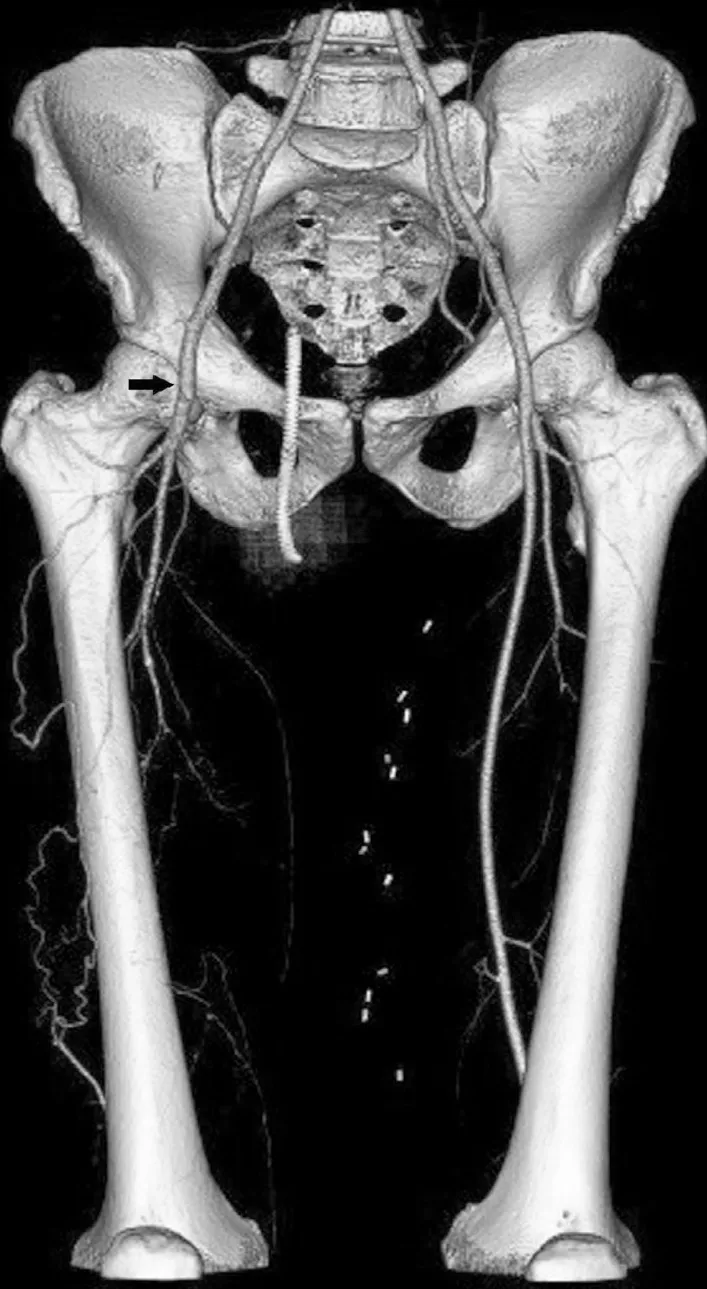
Computed tomography angiography. 3D reconstruction image demonstrates a
total occlusion of the right superficial femoral artery (arrow).
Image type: radiology (ct)